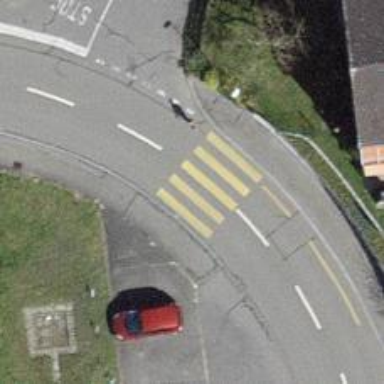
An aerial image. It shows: Uncontrolled zebra crossing on the road.